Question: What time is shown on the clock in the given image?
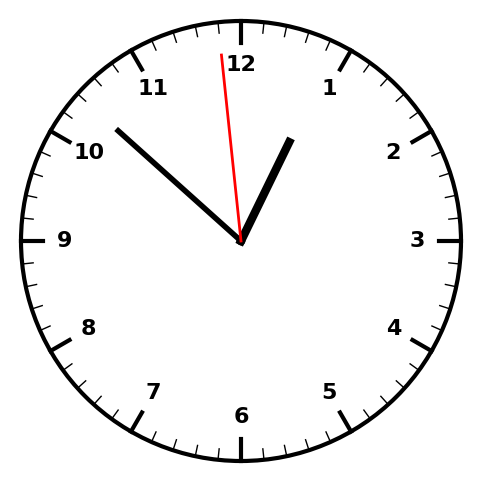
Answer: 12:51:59